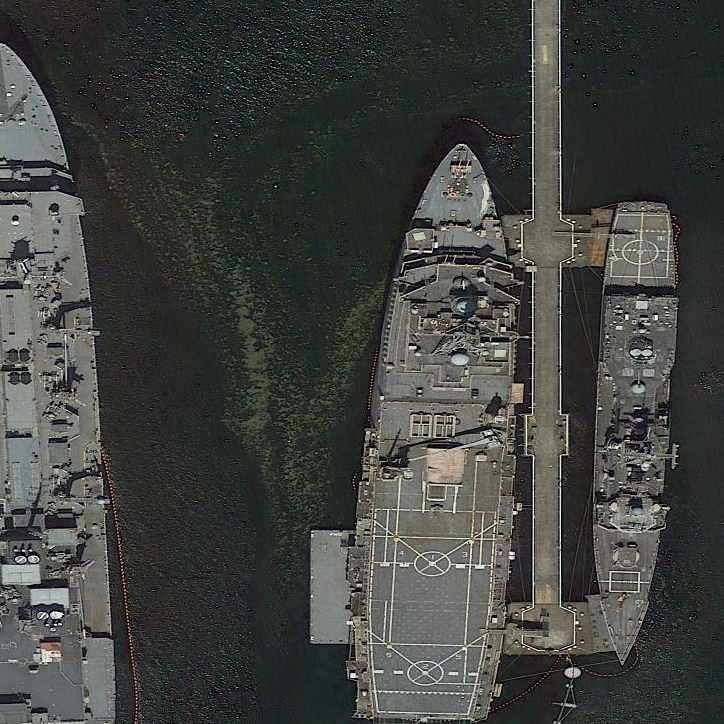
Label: combat